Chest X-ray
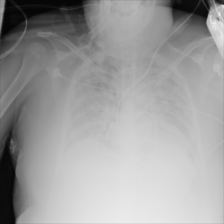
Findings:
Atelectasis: negative
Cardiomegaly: negative
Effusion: negative
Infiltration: negative
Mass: negative
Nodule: negative
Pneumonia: negative
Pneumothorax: negative
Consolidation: negative
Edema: negative
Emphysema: negative
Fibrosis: negative
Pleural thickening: negative
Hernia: negative